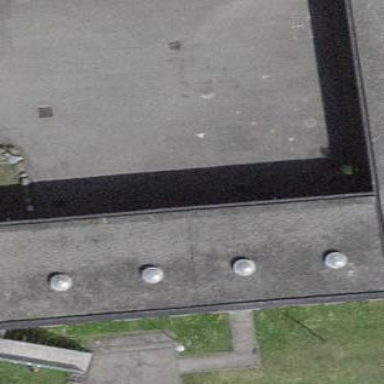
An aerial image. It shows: School building.